Question: this is my first post. I don't know why I get para. format symbols showing in my listbox.
I added text to a word table, sorted it and transferred to listbox. I tried with different selection.clearformatting methods on the table but didn't work. I need to take text from the listbox without the para. symbols and use to search a text. Snippit below

'''
Do Until n = nmax
With Documents("lb2doc")
.Tables(1).Cell(i, 1).Range.Text = words(n)
.Tables(1).Cell(i, 2).Range.Text = disctime(n)
n = n + 1
i = i + 1
End With
Loop
Dim imax As Long
imax = i
i = 1
'sort table
Documents("lb2doc").Tables(1).Columns(1).Select
Selection.MoveRight Unit:=wdCharacter, Count:=1, Extend:=wdExtend
Selection.Sort ExcludeHeader:=False, FieldNumber:="Column 2", _
SortFieldType:=wdSortFieldNumeric, SortOrder:=wdSortOrderDescending, _
FieldNumber2:="", SortFieldType2:=wdSortFieldAlphanumeric, SortOrder2:= _
wdSortOrderAscending, FieldNumber3:="", SortFieldType3:= _
wdSortFieldAlphanumeric, SortOrder3:=wdSortOrderAscending, Separator:= _
wdSortSeparateByCommas, SortColumn:=False, CaseSensitive:=False, _
LanguageID:=wdEnglishUS, SubFieldNumber:="Paragraphs", SubFieldNumber2:= _
"Paragraphs", SubFieldNumber3:="Paragraphs"
Dim j As Long
j = 0
ListBox2.ColumnCount = 3
ListBox2.ColumnWidths = "0;60;20"
Do Until i = imax
ListBox2.AddItem
ListBox2.List(j, 1) = Documents("lb2doc").Tables(1).Cell(i, 1).Range.Text
ListBox2.List(j, 2) = Documents("lb2doc").Tables(1).Cell(i, 2).Range.Text
i = i + 1
j = j + 1
Loop
'''
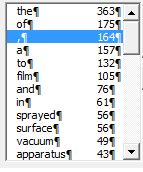
Answer: Alternatively to first provided answer (which is not working for me) you could try to get text ranges by setting starting and ending points. Your 'Do... Loop' will look then as follows:
'''
'...your code here
Do Until i = imax
ListBox2.AddItem
With Documents("lb2doc").Tables(1)
ListBox2.List(j, 1) = Documents("lb2doc").Range(.Cell(i, 1).Range.Start, _
.Cell(i, 1).Range.End - 1)
ListBox2.List(j, 2) = Documents("lb2doc").Range(.Cell(i, 2).Range.Start, _
.Cell(i, 2).Range.End - 1)
End With
i = i + 1
j = j + 1
Loop
'...rest of your code here
'''